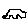
Label: car